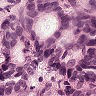
Metastatic tissue present: yes